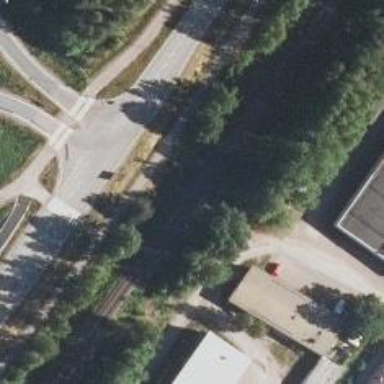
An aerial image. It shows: Railway crossing.